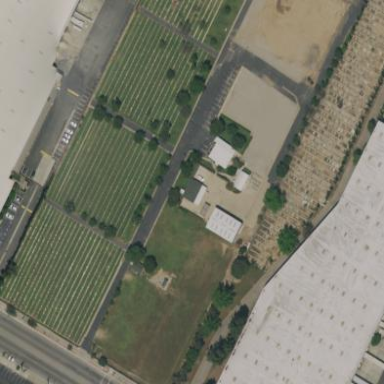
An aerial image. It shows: Cemetery.